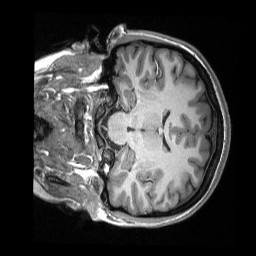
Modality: T1w
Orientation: coronal
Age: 19
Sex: female
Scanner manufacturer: siemens
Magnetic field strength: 3 T
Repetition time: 2.3 s
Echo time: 0.00308 s